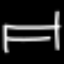
Label: bed